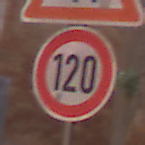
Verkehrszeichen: Geschwindigkeit120
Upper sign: EinseitigVerengteFahrbahnRechts
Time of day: MorningAfternoon
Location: Outdoor (Urban)
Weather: Clear
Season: NotSpecified
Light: Natural